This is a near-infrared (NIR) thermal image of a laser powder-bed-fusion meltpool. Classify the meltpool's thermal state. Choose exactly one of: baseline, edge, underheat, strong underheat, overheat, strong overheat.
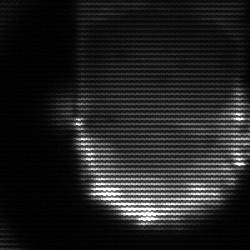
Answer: baseline